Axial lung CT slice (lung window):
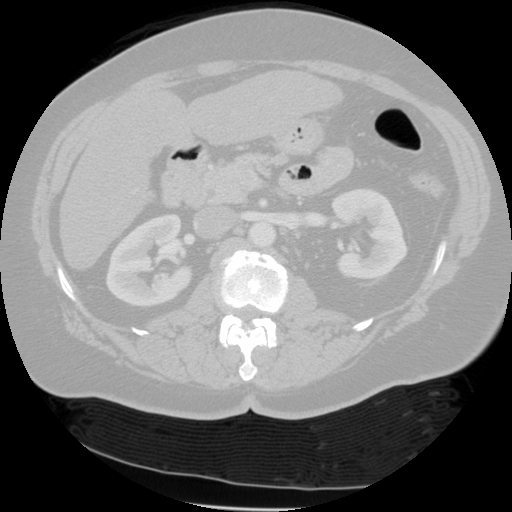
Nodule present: no